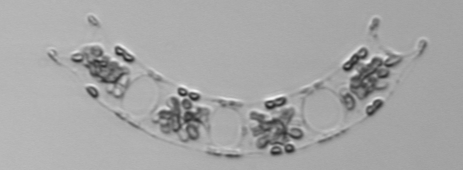
Label: Eucampia